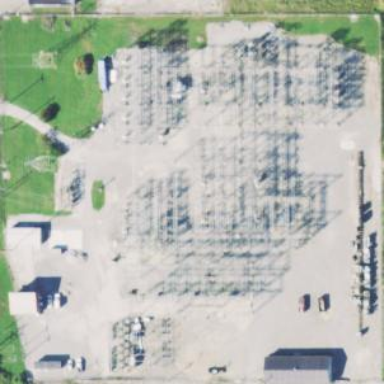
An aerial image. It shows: Substation with chain link fence surrounding it. The substation operates at the transmission level.